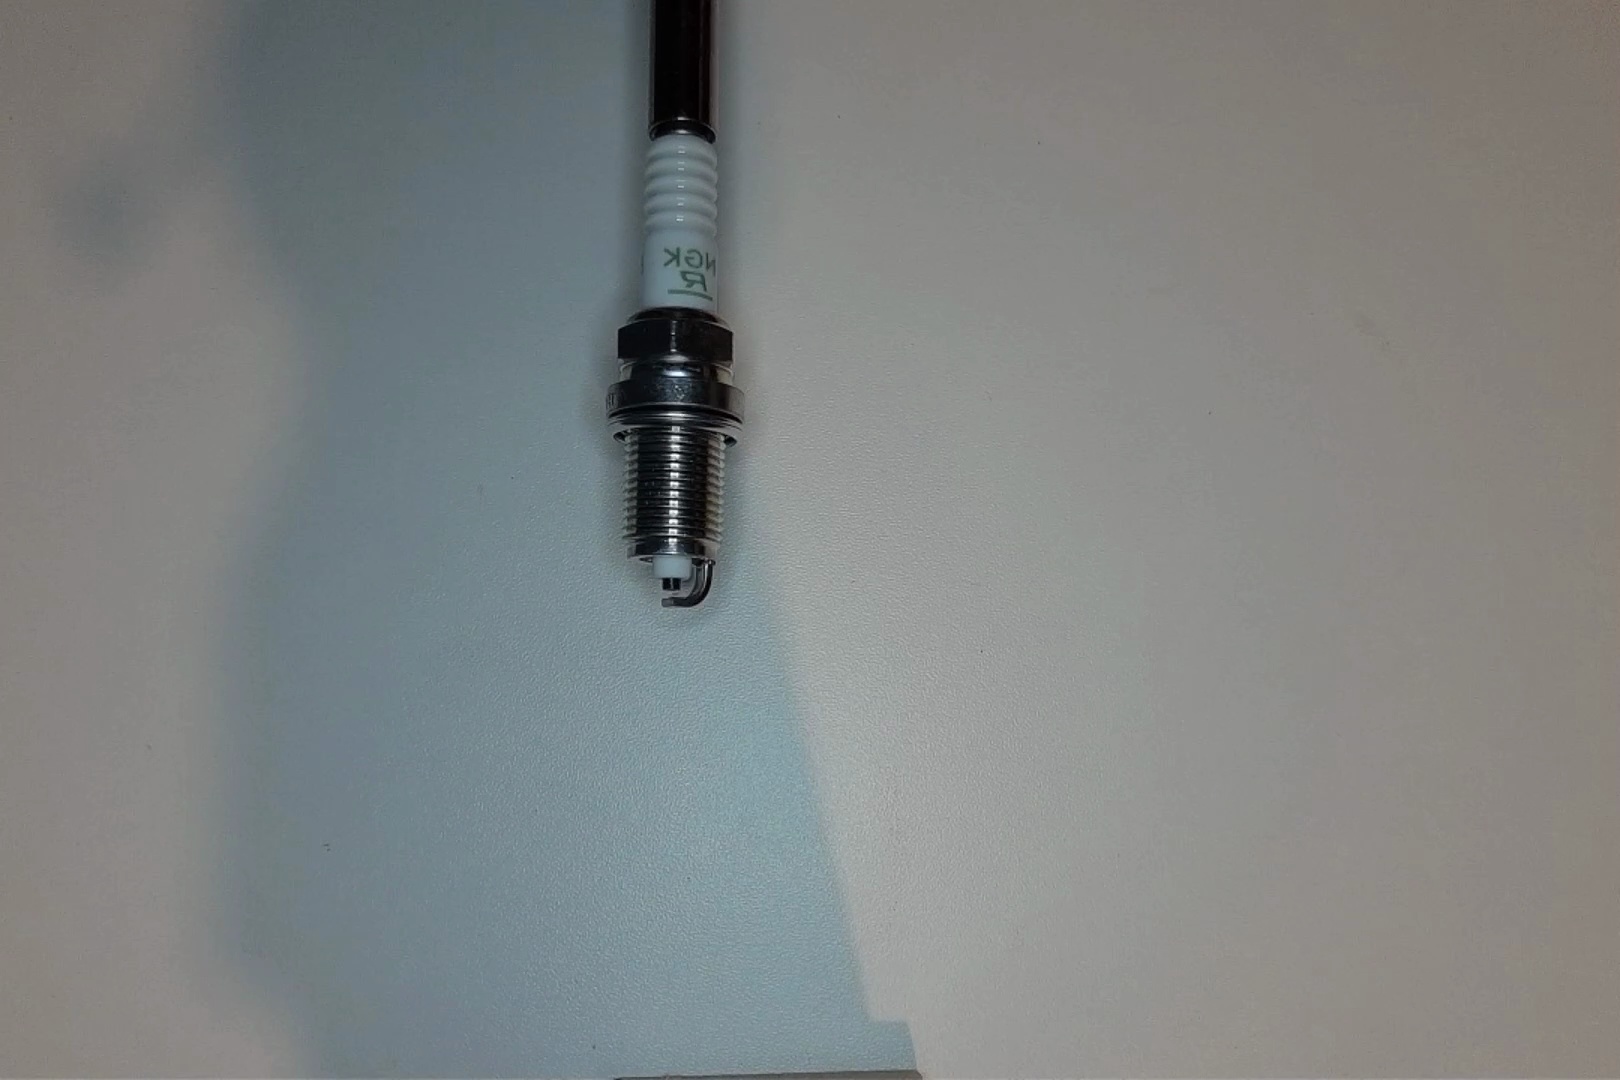
Label: normal